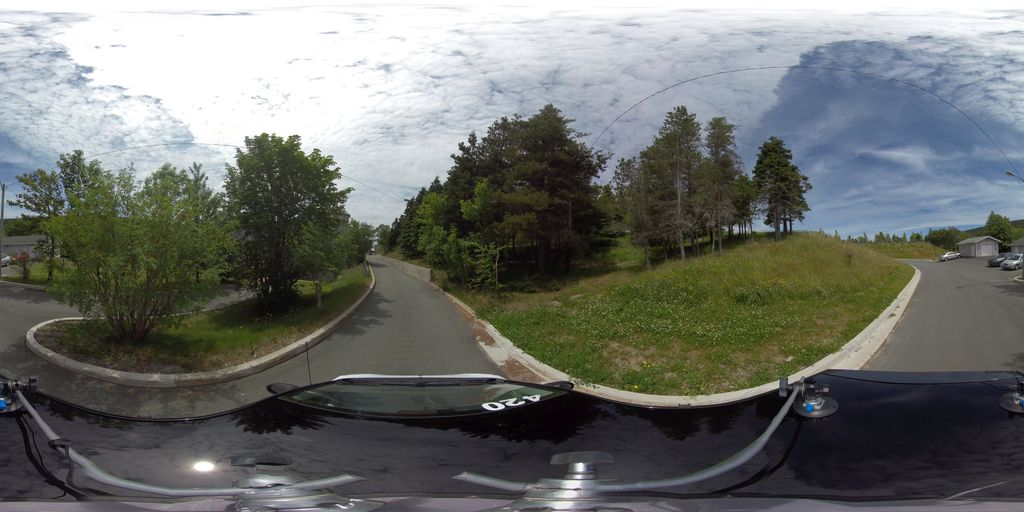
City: st_johns